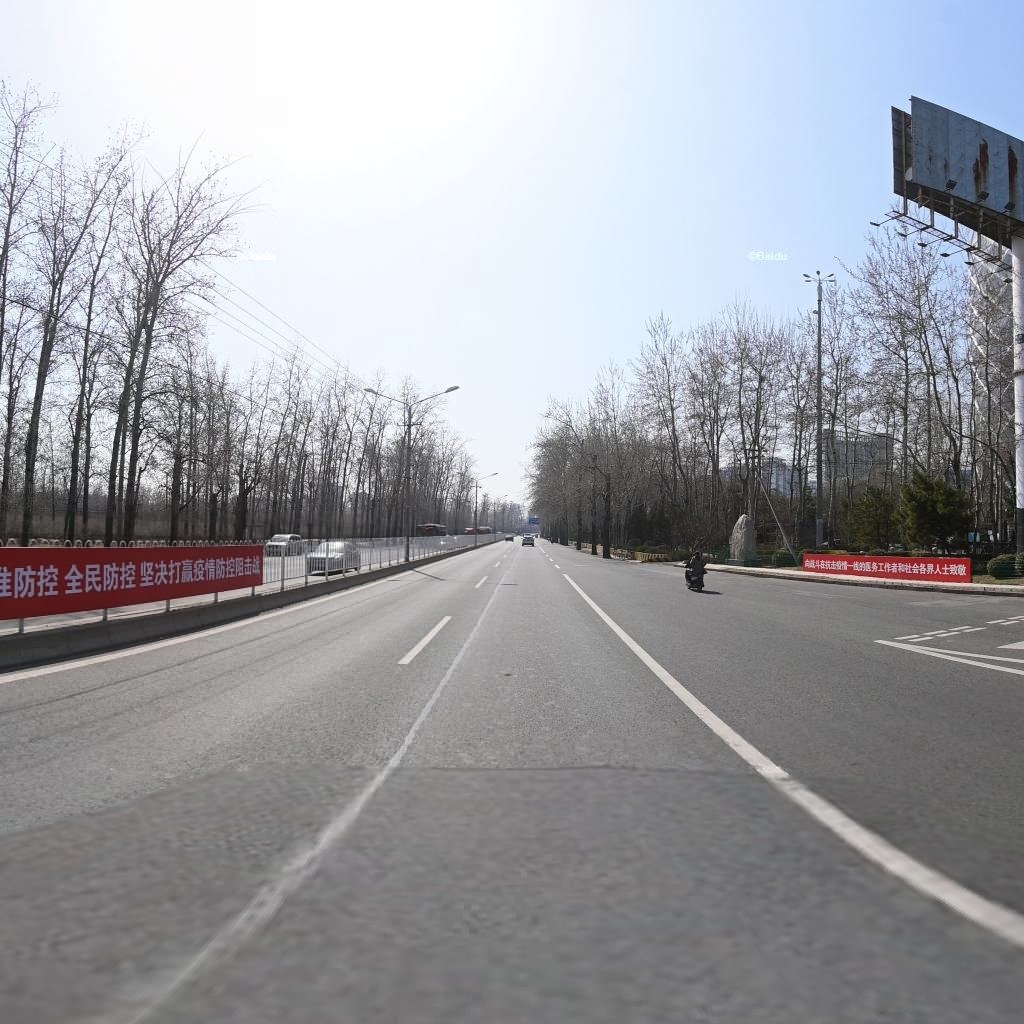
Region: Chaoyang
Road damage annotations: longitudinal patch